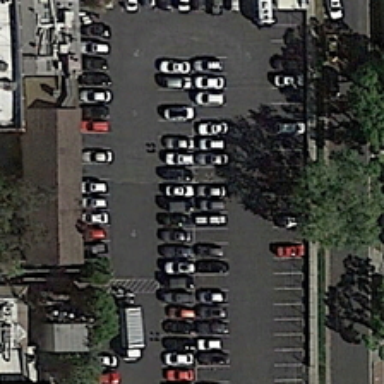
Many trees are planted on both sides of the road .